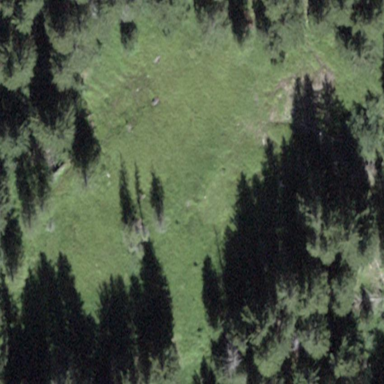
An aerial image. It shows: Beautiful meadow.